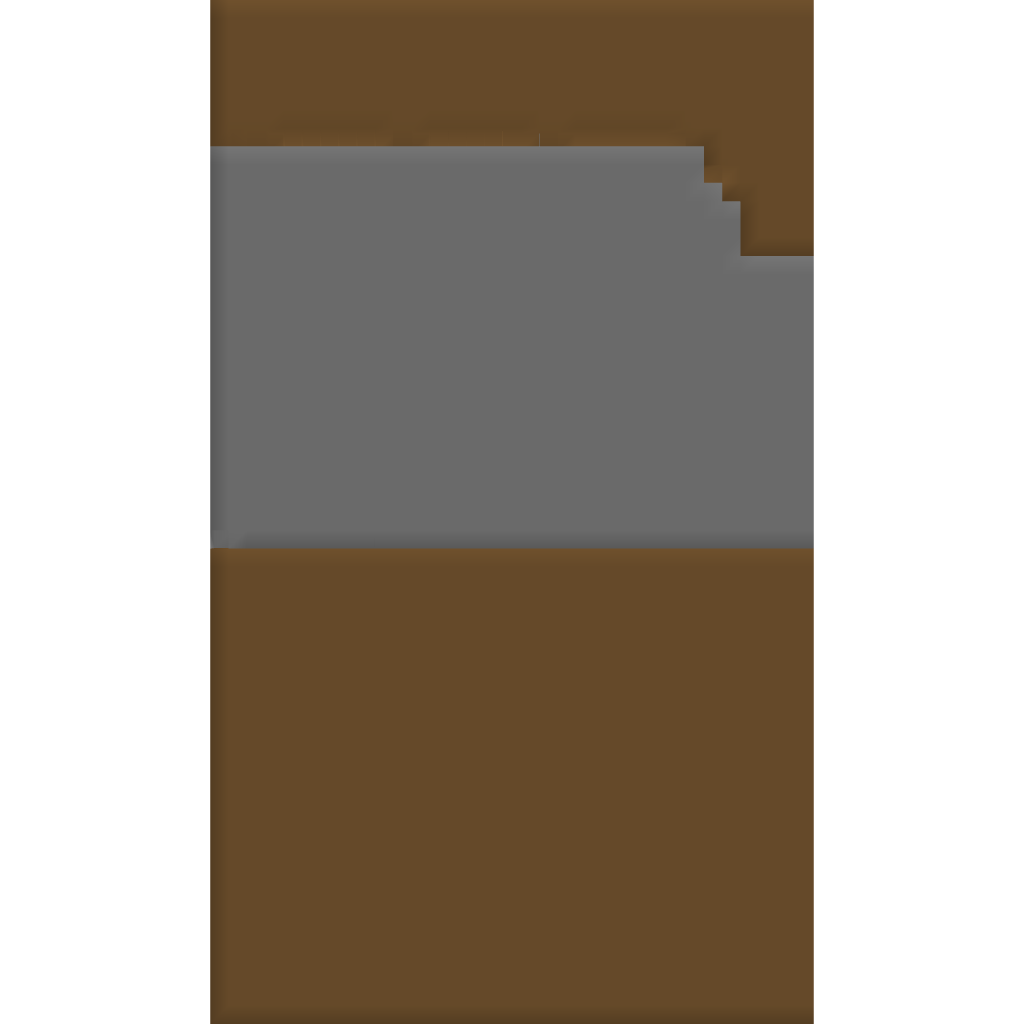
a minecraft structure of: Underground Mirror Dome bad low quality